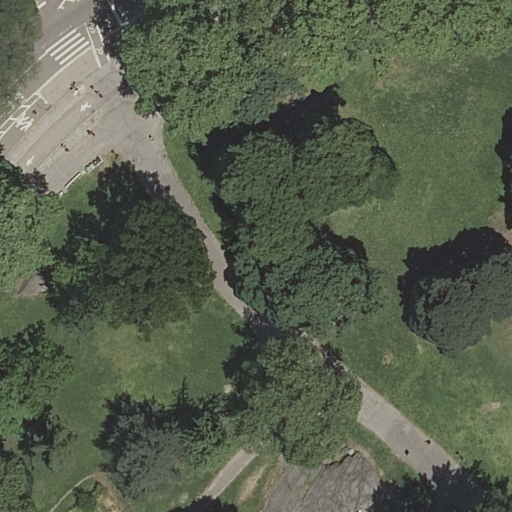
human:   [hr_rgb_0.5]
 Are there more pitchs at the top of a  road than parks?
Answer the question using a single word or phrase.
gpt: no

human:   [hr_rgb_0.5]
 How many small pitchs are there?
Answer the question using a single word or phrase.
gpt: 1

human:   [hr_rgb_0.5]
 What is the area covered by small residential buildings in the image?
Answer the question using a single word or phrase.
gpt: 0m2

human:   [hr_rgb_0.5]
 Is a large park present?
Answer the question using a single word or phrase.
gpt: yes

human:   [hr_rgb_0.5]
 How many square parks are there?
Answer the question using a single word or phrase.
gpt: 0

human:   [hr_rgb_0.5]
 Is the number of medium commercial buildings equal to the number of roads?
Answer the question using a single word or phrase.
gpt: no

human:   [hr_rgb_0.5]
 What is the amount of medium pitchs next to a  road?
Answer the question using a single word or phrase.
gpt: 0

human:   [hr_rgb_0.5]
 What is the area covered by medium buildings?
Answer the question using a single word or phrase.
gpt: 0m2

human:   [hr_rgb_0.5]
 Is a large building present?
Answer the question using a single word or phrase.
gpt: no

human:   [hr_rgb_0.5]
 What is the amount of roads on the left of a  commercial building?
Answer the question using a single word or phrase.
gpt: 0

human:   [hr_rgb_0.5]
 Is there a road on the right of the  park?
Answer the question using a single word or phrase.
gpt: no

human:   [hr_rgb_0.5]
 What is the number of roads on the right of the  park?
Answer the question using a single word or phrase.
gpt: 0

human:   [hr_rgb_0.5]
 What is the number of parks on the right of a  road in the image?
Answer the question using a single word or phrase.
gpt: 1

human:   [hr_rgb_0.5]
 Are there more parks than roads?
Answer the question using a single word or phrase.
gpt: no

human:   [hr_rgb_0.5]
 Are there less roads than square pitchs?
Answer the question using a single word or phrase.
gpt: no

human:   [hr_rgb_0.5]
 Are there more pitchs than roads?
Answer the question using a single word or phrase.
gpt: no

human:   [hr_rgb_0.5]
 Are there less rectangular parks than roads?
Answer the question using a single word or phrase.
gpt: yes

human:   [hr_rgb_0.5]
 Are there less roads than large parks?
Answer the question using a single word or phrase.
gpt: no

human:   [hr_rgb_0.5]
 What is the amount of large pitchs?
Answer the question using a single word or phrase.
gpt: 0

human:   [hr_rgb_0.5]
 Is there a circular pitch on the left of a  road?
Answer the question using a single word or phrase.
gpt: no

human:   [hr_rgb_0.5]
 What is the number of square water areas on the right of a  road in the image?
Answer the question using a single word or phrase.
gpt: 0

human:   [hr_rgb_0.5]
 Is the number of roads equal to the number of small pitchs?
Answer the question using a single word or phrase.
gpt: no

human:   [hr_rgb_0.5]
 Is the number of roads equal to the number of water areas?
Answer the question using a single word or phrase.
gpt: no

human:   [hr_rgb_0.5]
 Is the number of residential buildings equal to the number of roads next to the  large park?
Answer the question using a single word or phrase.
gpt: no

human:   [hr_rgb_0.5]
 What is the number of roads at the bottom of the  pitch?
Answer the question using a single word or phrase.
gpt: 0

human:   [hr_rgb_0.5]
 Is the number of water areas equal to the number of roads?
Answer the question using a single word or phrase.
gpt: no

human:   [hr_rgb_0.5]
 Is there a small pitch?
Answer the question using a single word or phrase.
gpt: yes

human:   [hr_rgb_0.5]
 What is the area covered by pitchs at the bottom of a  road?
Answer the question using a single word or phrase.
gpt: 2m2

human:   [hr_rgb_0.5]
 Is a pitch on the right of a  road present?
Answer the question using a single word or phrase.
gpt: yes

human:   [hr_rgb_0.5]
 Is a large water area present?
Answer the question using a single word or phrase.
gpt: no

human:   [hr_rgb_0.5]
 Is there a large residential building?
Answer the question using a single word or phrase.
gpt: no

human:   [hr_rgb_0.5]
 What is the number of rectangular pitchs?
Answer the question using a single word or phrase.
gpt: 1

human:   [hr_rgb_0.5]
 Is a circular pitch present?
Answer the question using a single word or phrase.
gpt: no

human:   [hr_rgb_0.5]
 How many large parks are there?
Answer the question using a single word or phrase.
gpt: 1

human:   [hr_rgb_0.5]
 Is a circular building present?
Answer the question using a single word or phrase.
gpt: no

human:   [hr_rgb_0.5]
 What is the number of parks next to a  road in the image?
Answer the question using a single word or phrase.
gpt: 1